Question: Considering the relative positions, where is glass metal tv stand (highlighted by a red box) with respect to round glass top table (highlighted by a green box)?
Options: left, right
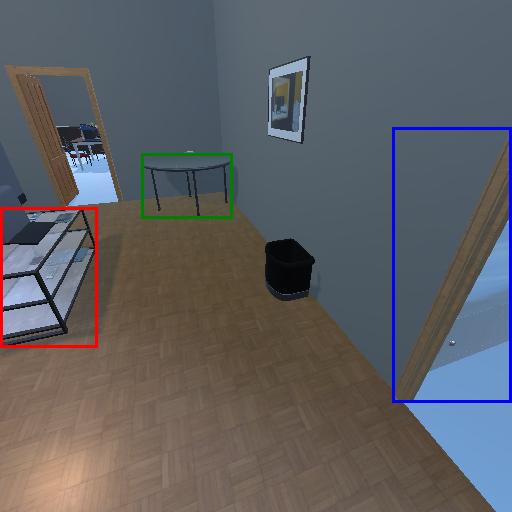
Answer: left